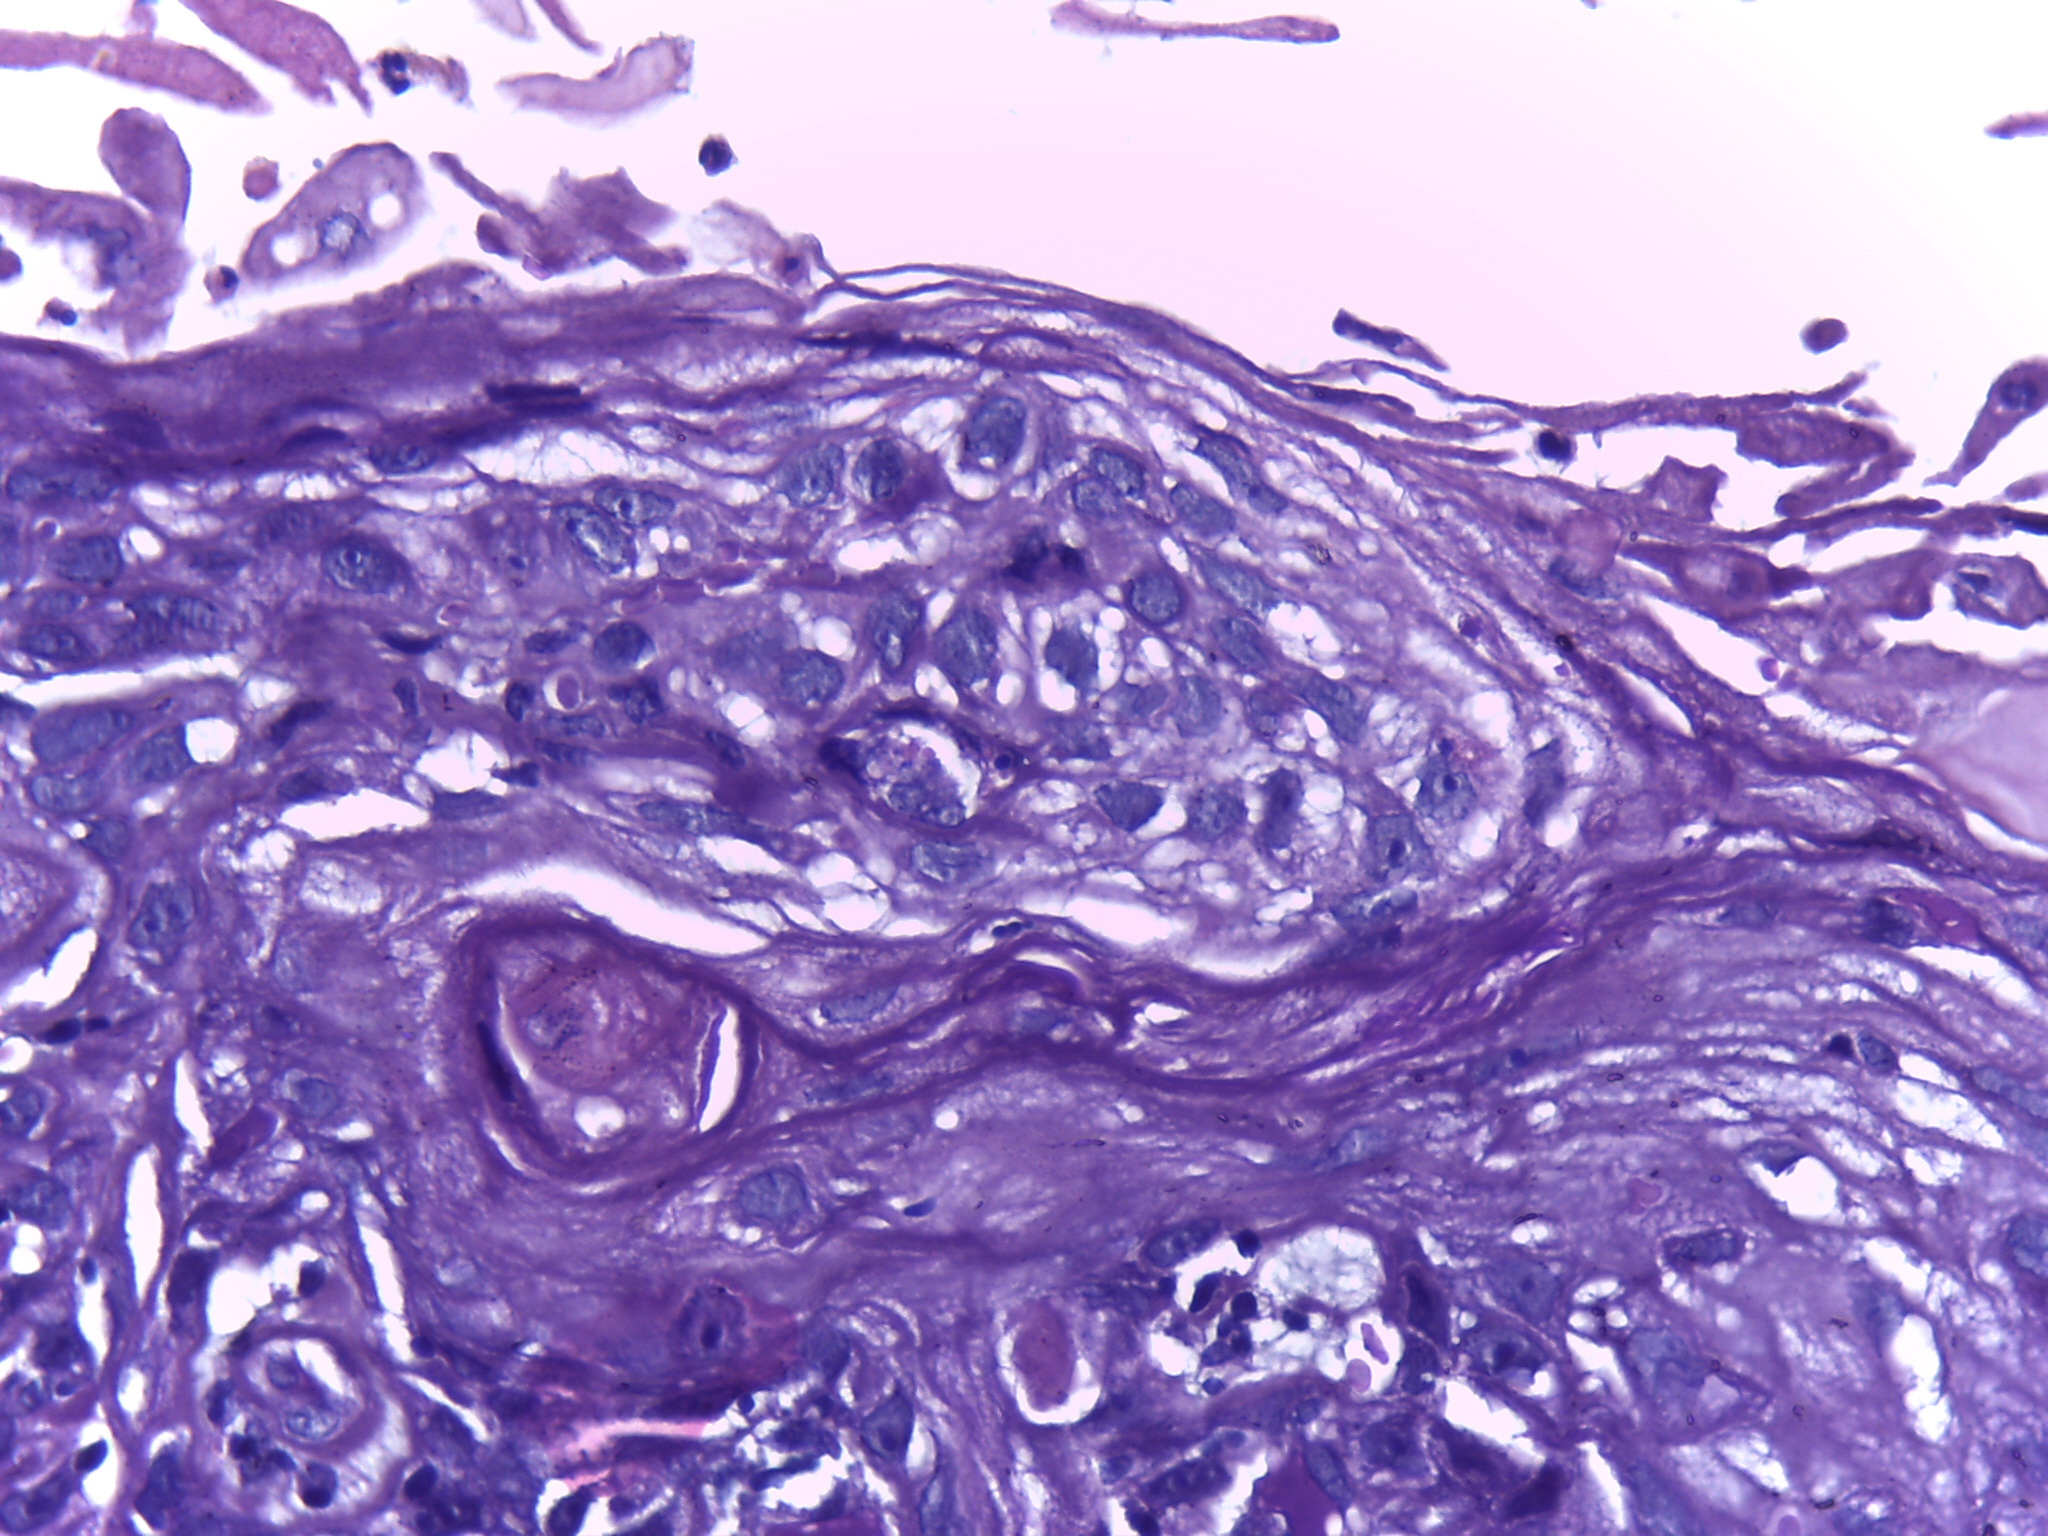
Diagnosis: OSCC